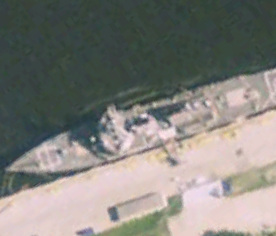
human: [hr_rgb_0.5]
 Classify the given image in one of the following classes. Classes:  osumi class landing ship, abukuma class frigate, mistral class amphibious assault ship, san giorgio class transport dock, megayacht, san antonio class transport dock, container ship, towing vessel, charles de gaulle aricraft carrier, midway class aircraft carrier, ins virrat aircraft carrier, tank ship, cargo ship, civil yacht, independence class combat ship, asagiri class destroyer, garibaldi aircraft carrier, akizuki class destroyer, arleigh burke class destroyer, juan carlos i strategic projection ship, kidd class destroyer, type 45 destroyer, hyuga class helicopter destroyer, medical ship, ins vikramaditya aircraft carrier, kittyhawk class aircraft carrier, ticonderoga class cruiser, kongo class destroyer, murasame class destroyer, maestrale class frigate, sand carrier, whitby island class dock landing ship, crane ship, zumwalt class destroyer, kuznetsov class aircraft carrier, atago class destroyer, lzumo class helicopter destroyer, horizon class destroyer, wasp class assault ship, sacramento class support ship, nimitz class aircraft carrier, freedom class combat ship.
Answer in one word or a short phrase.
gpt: Arleigh Burke class destroyer